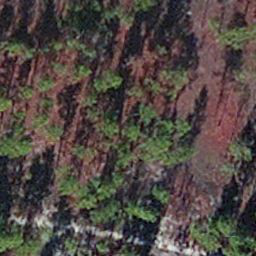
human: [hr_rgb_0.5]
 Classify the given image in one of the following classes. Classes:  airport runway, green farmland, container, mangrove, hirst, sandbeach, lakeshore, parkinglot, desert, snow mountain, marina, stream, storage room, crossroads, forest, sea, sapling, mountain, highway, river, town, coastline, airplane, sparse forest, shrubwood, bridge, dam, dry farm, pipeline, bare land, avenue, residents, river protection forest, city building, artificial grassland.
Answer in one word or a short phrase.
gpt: sapling